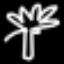
Label: palm tree